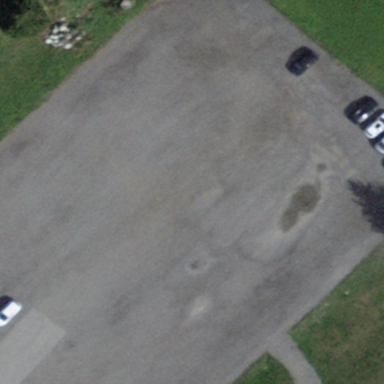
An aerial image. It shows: Parking area.